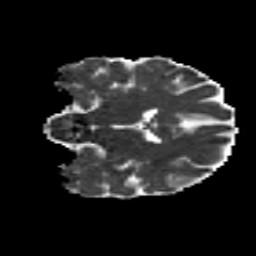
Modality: MD
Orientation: coronal
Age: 20
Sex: female
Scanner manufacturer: siemens
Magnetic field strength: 3 T
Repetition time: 8.8 s
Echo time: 0.085 s